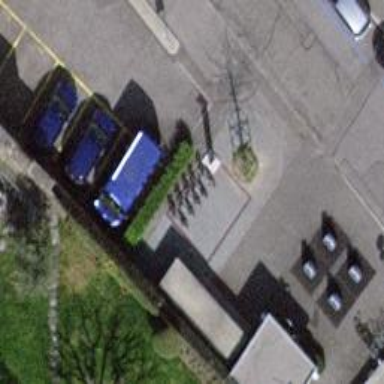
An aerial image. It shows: Bicycle rental facility.